Question: I referred most of the questions in Stackoverflow related to this topic and successfully placed my Linear Layout in a ScrollView. But I can't scroll it. The outline of my Activity is-

Here is the XML code of ScrollView-
'''
<ScrollView
android:layout_width="match_parent"
android:layout_height="match_parent"
android:layout_weight="1" >
<LinearLayout
android:id="@+id/linearLayoutUP1"
android:layout_width="wrap_content"
android:layout_height="wrap_content"
android:layout_marginTop="5dp"
android:layout_weight="1"
android:orientation="vertical" >
<LinearLayout
android:layout_width="match_parent"
android:layout_height="wrap_content"
android:layout_marginTop="5dp"
android:orientation="vertical" >
<TextView
android:id="@+id/textViewUP1"
android:layout_width="match_parent"
android:layout_height="wrap_content"
android:background="@color/Chocolate"
android:gravity="center"
android:padding="10dp"
android:text=" "
android:textAppearance="?android:attr/textAppearanceLarge"
android:textColor="@color/Black"
android:textStyle="bold" />
</LinearLayout>
<LinearLayout
android:layout_width="match_parent"
android:layout_height="wrap_content"
android:layout_marginTop="5dp"
android:orientation="vertical" >
<TextView
android:id="@+id/textViewUP2"
android:layout_width="match_parent"
android:layout_height="match_parent"
android:background="@color/Chocolate"
android:gravity="center"
android:padding="10dp"
android:text="User ID : "
android:textColor="@color/White"
android:textSize="16sp"
android:textStyle="bold" />
</LinearLayout>
<LinearLayout
android:layout_width="match_parent"
android:layout_height="wrap_content"
android:layout_marginTop="5dp"
android:orientation="vertical" >
<TextView
android:id="@+id/textViewUP4"
android:layout_width="match_parent"
android:layout_height="match_parent"
android:background="@color/Chocolate"
android:gravity="center"
android:padding="10dp"
android:text="Gender : "
android:textColor="@color/White"
android:textSize="16sp"
android:textStyle="bold" />
</LinearLayout>
<LinearLayout
android:layout_width="match_parent"
android:layout_height="wrap_content"
android:layout_marginTop="5dp"
android:orientation="vertical" >
<TextView
android:id="@+id/textViewUP3"
android:layout_width="match_parent"
android:layout_height="wrap_content"
android:background="@color/Chocolate"
android:gravity="center"
android:padding="10dp"
android:text="Your Groups"
android:textColor="@color/White"
android:textSize="16sp"
android:textStyle="bold" />
<GridView
android:id="@+id/gridViewUP1"
android:layout_width="match_parent"
android:layout_height="wrap_content"
android:numColumns="1"
android:padding="5dp" >
</GridView>
</LinearLayout>
</LinearLayout>
</ScrollView>
'''
As you can see there is a GridView in the last LinearLayout. This GridView was scrollable before adding ScrollView. After adding ScrollView the layout named 'linearLayoutUP1' cannot be scrolled. How can I make it scrollable vertically ?
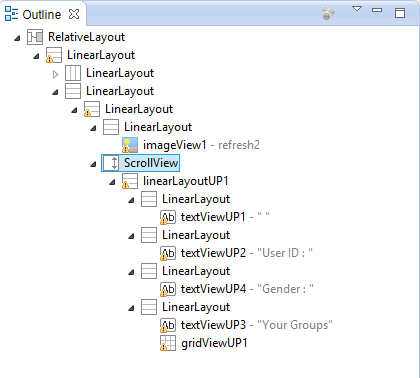
Answer: Try hardcoding the height for the first LinearLayout..ie change 'wrap_content' to some 1000dp or so. This will make it scrollable. I'm not at all sure whether this is the right way to solve the problem..But was telling you what I did when I faced the same situation.
Also, if you are using 'android:theme="@android:style/Theme.NoTitleBar.Fullscreen"' ..try changing that to 'android:theme="@android:style/Theme.NoTitleBar"' ..ie without fullscreen...
Again, check if there is 'android:windowSoftInputMode="adjustPan"' for your activity tag in manifest..if yes try after removing that.
These are the solutions which i tried and worked when i faced a similar situatuion.
android activity always start scrolled to the bottom-to solve this problem please add 'android:focusableInTouchMode="true"' to your 'LinearLayout'..